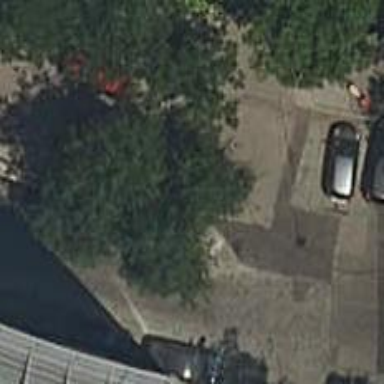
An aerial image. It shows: Bollard barrier.